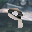
Label: 9